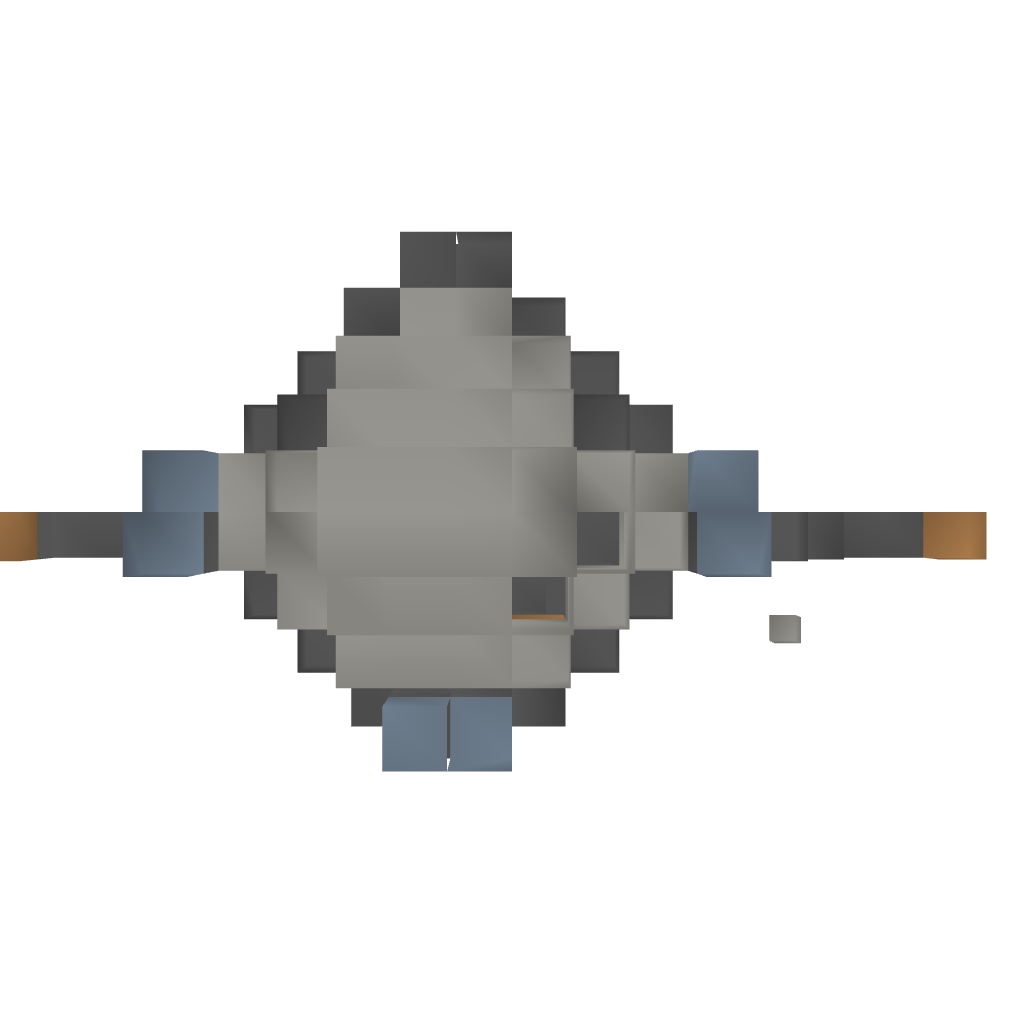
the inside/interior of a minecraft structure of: Small Atlantis Sub